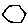
Label: hexagon